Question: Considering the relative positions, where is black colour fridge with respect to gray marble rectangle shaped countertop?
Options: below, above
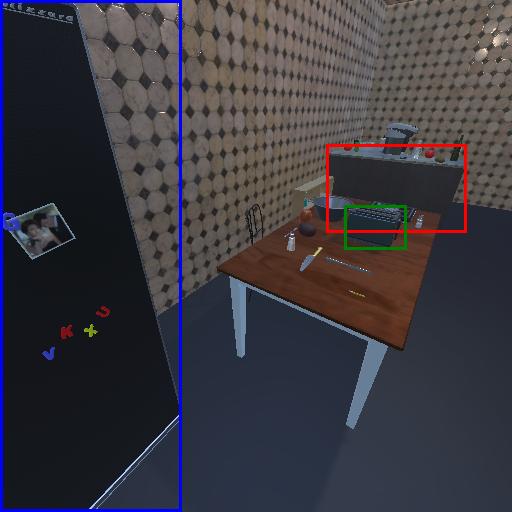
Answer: below